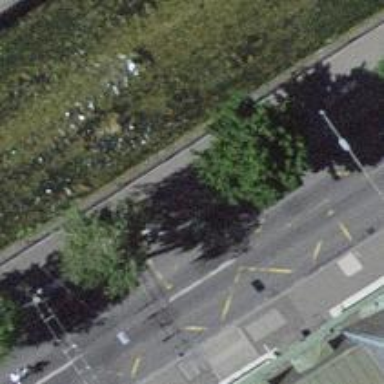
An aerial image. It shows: Bus stop with platform for public transport.